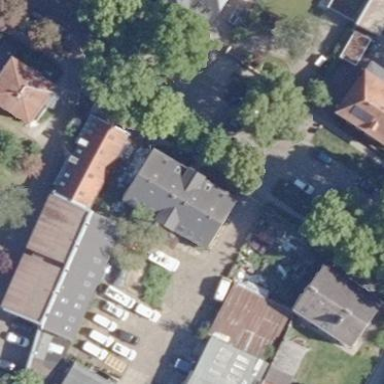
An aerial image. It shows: Building.